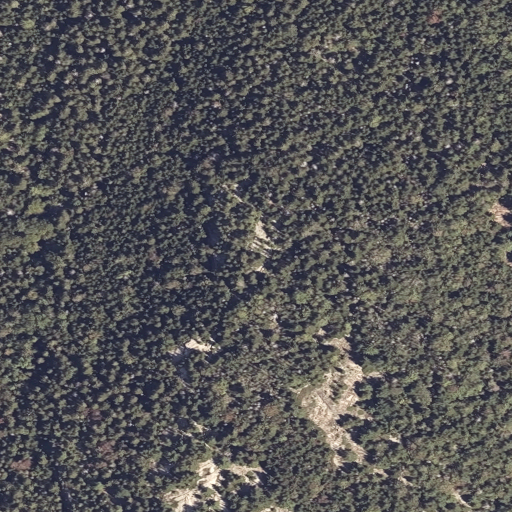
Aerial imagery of mountain in Maine named The Triad containing evergreen forest, grassland, mixed forest, and shrub